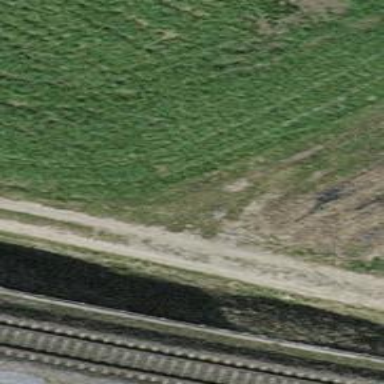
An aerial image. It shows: Track with compacted grade 4 surface.